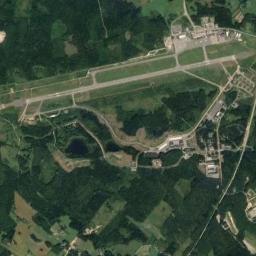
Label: airport